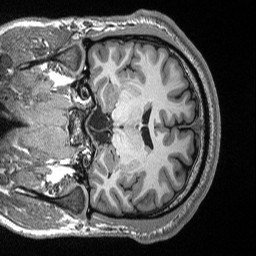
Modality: T1w
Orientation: coronal
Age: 23
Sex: male